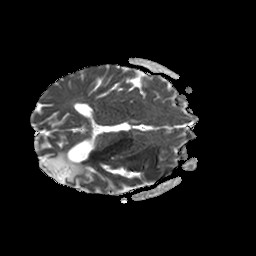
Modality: ADC
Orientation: axial
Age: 62
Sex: female
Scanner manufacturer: philips
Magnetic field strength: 1.5 T
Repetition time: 3.632 s
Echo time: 0.07194 s